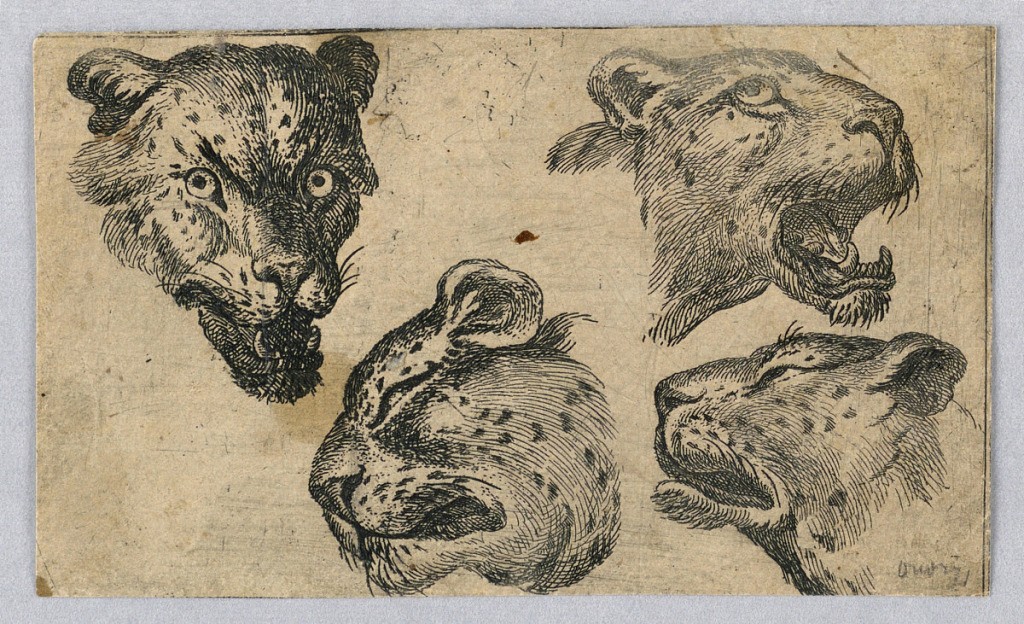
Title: Four Studies of Leopard Heads
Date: ca. 1750–1850
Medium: Etching or engraving on paper
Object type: Print
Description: Four studies of leopard heads